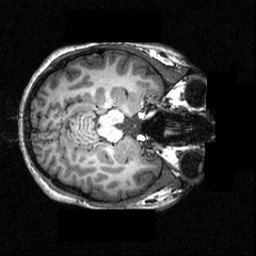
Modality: T1w
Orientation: axial
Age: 19
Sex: female
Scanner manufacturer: siemens
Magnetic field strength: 3.951 T
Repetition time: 1.5 s
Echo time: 0.00335 s